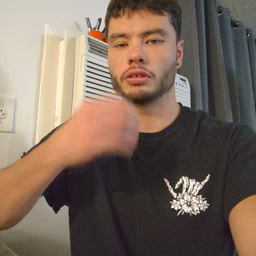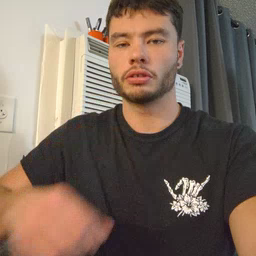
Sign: flag